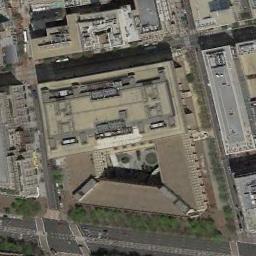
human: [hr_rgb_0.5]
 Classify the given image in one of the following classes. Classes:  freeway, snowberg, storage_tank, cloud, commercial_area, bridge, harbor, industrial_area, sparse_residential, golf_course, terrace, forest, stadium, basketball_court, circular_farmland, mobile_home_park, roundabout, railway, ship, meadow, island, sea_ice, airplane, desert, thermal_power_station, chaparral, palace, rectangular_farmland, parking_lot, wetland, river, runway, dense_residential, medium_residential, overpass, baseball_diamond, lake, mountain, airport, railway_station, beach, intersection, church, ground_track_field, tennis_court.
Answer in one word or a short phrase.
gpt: commercial_area